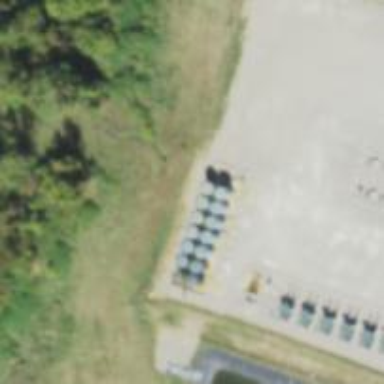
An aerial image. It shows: Storage tank with man-made structure.